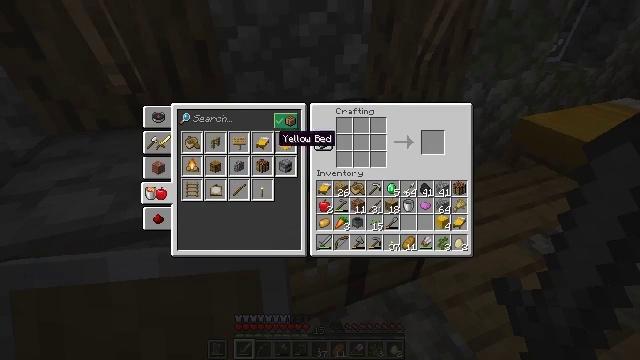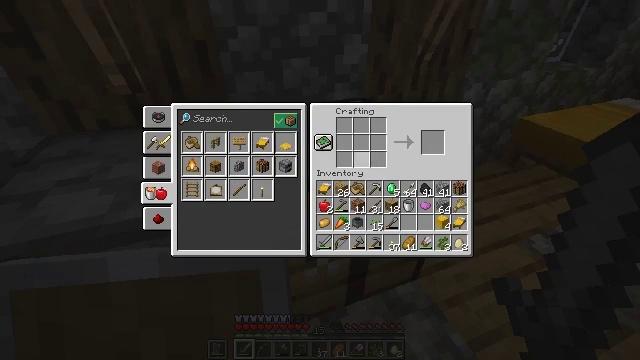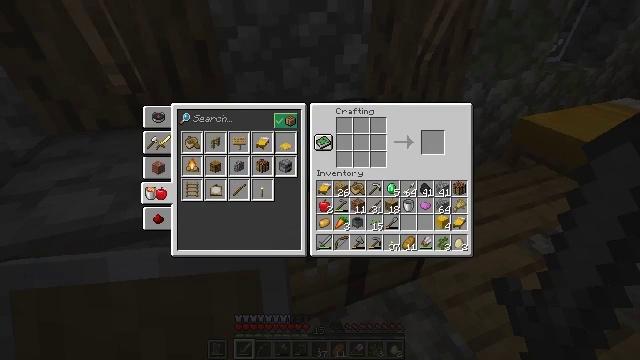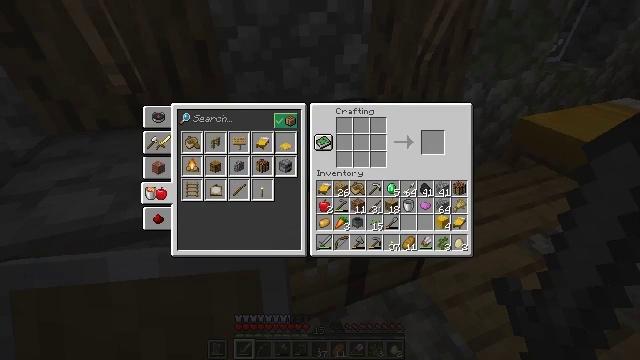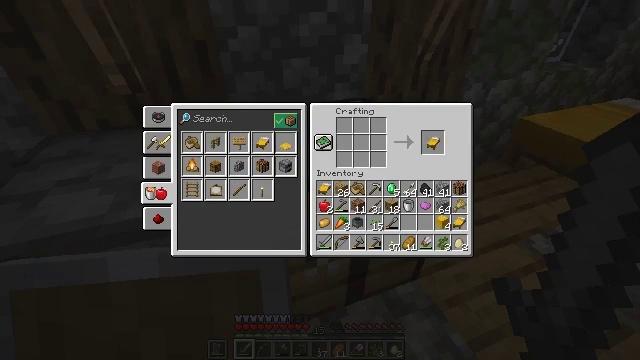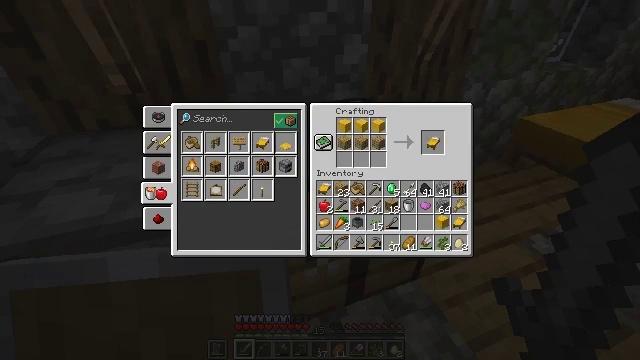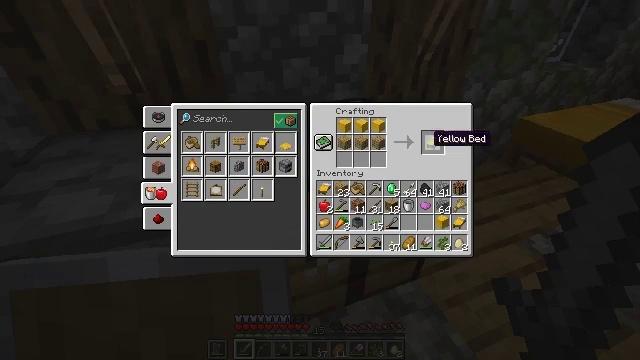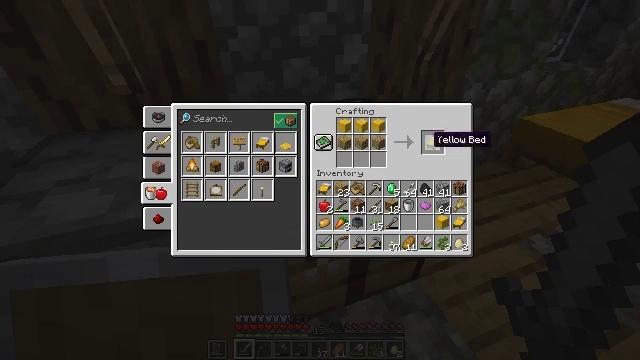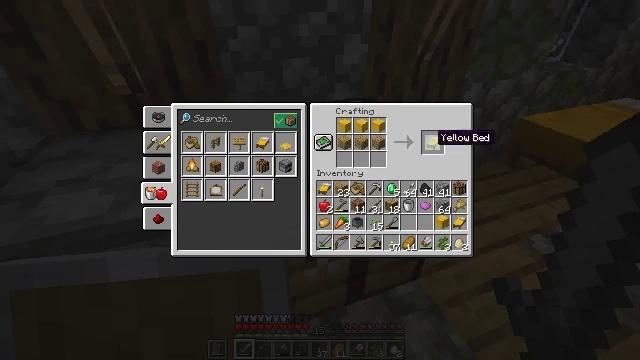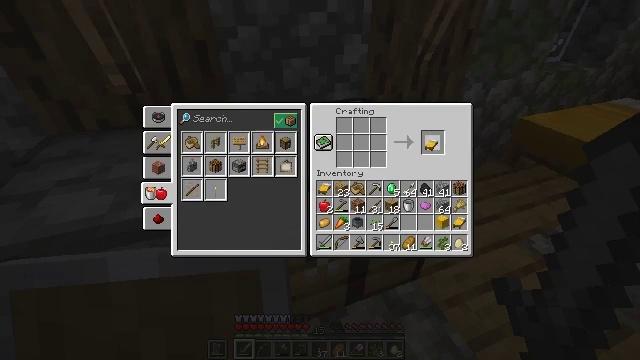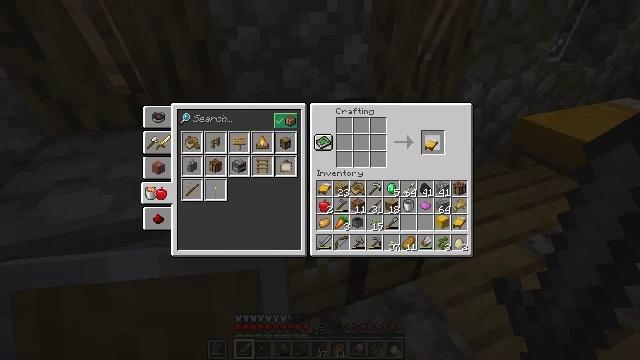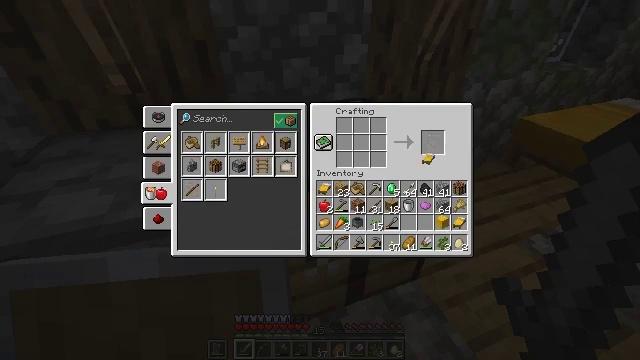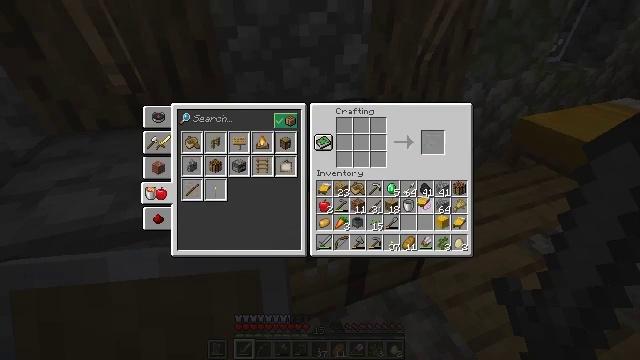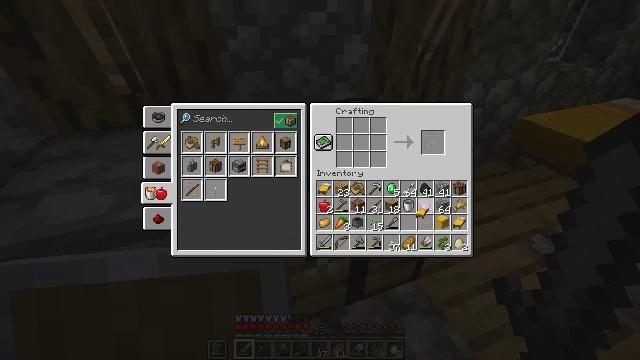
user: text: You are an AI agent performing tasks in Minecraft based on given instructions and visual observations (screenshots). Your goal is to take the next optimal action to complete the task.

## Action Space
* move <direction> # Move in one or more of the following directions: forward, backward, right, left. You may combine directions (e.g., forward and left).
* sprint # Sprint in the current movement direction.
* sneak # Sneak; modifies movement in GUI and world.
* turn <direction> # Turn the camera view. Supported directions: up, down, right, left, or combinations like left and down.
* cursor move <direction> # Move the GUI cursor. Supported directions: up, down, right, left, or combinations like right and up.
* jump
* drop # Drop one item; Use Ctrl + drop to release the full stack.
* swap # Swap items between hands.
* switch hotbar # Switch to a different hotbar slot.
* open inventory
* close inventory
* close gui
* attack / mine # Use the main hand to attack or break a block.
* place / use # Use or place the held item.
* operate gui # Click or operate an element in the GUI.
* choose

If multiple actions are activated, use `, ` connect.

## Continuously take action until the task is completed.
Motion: motion action
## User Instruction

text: Craft a yellow bed at the crafting table.
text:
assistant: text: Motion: turn right and down
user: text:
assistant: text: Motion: turn right
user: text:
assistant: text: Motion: turn right
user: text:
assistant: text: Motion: no_op
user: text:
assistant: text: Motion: turn right
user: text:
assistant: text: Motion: no_op
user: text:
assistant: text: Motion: no_op
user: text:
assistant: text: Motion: no_op
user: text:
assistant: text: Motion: attack / mine
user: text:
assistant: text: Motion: attack / mine
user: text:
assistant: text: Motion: turn down
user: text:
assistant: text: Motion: turn down
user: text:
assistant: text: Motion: turn down
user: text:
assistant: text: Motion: no_op